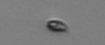
Label: nanoplankton_mix